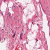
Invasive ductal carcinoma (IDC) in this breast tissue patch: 0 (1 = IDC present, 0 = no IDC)